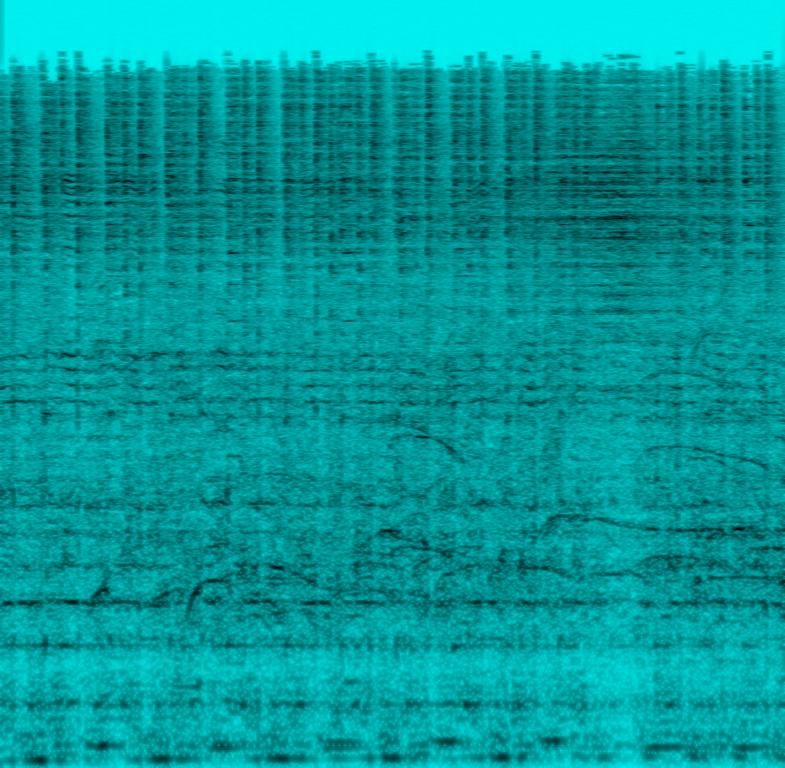
This is the recording of a latin dance music piece. It has a male vocalist singing the same word repeatedly at a medium-to-high pitch. There is an accordion playing the melody and a bass guitar in the background. The electronic drums play a latin beat for the rhythm. There is a constant rising and accelerating pattern in the piece. The sound of people shouting can be heard in the recording. The atmosphere is very loud and vibrant.